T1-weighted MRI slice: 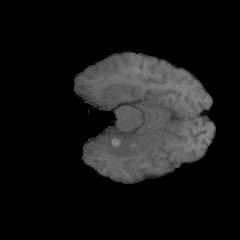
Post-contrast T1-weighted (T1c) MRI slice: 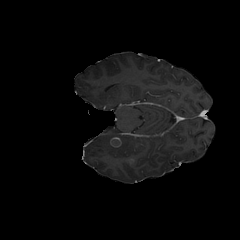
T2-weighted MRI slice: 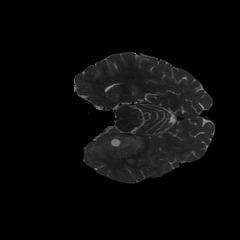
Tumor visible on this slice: yes